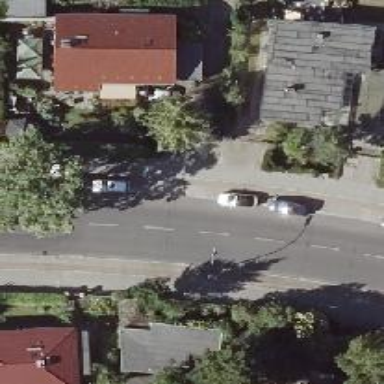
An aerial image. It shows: Tertiary road with asphalt surface. This road has parallel cycle track. There is parking available with cars parked half on the curb on both sides of the road.